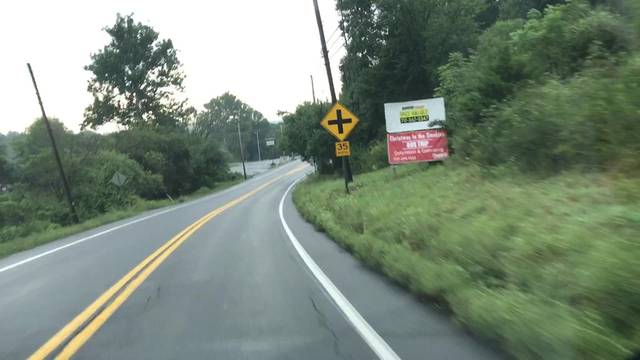
Region: United States
Coordinates: 40.318, -77.164